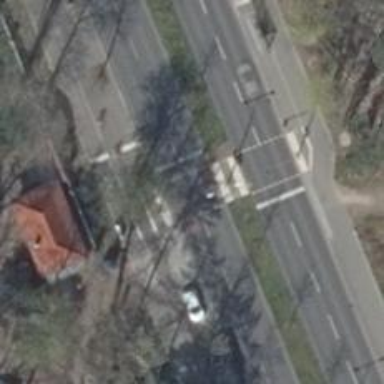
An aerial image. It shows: Road crossing with traffic signals.